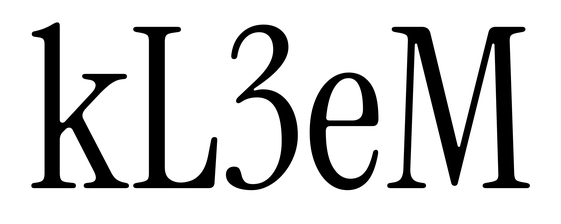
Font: InstrumentSerif-Regular